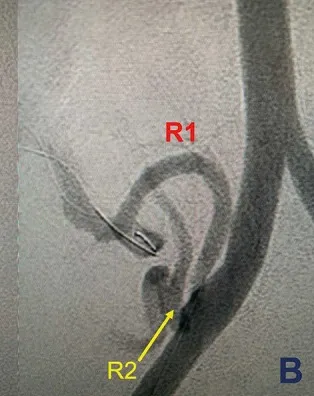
Carbon dioxide angiography performed at 4.5 months post-transplant demonstrates two transplant renal arteries (R1 and R2) which were 4 mm apart on the donor aortic patch. The caudal renal artery (R2) was divided into two branches. A: A high-grade stenosis or kink at the level just distal to the anastomosis of the cephalad renal artery (R1) and wide patent of the caudal renal artery (R2).
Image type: radiology (x_ray)